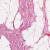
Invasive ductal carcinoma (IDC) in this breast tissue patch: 0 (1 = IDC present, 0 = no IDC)